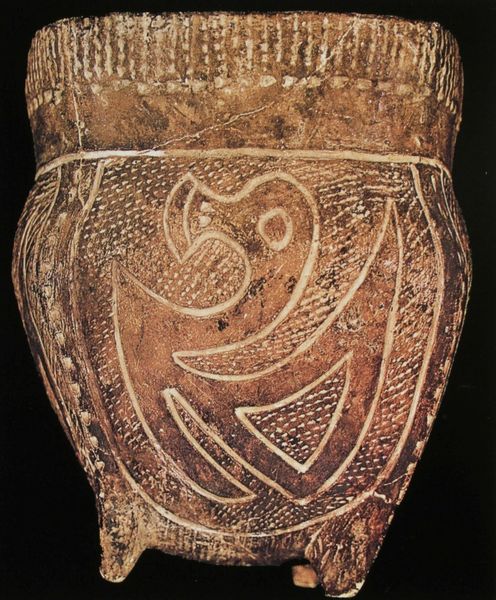
Titel: Ceremonial Vessel, found at Mound Group Citiy, Ross County, Ohio
Standort: New York (New York)
Institution: The Metropolitan Museum of Art
Schlagwörter: adler, flügel, fuß, kopf, vogel, weiß, dreieck, braun, holz, mund, nase, profil, schwarz, symbol, säule, zeichen, zeichnung, rot, tier, beige, muster, ornament, alt, augen, rahmen, stehen, stein, auge, kreis, keramik, krug, ton, vase, beine, relief, topf, bein, füße, ente, schnabel, abstrakt, afrika, risse, linien, rand, dekoration, dick, einfach, detail, dekor, verzierung, vasen, exotisch, abstrahiert, foto, punkte, becher, stütze, gefäß, schwein, orient, linie, linear, kontur, schraffur, strich, gravur, nasenloch, nasenlöcher, schnitzerei, photo, verziert, geometrisch, gefüllt, antik, griechen, griechisch, struktur, rötlich, steingut, käse, dreibein, bänder, bemalung, fotographie, objekt, tontopf, behälter, dreifuß, gebrannt, töpferei, urne, volkskunst, geschnitzt, rillen, scherben, pott, ritzen, antique, lateinamerika, simpel, ausgrabung, punktiert, behältnis, lebewesen, tongefäß, steinzeit, ritzung, ritzerei, geritzt, graviert, eingeritzt, etrusker, irden, inka, maya, südamerika, punktmuster, azteken, aztekisch, prähistorisch, unglasiert, vorchristlich, kokosnuss, uralt, standvase, ural, streifenmuster, verzierrt, linienspiel, household, terrakottakrug, stinktier, pünkte, 'punkte, vade, kondor, aztekenk, amderia